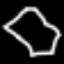
Label: octagon